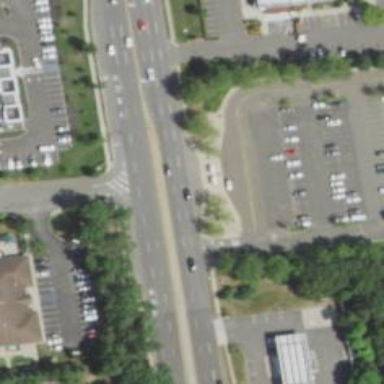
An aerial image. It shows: Asphalt road designated as trunk highway.